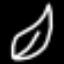
Label: leaf